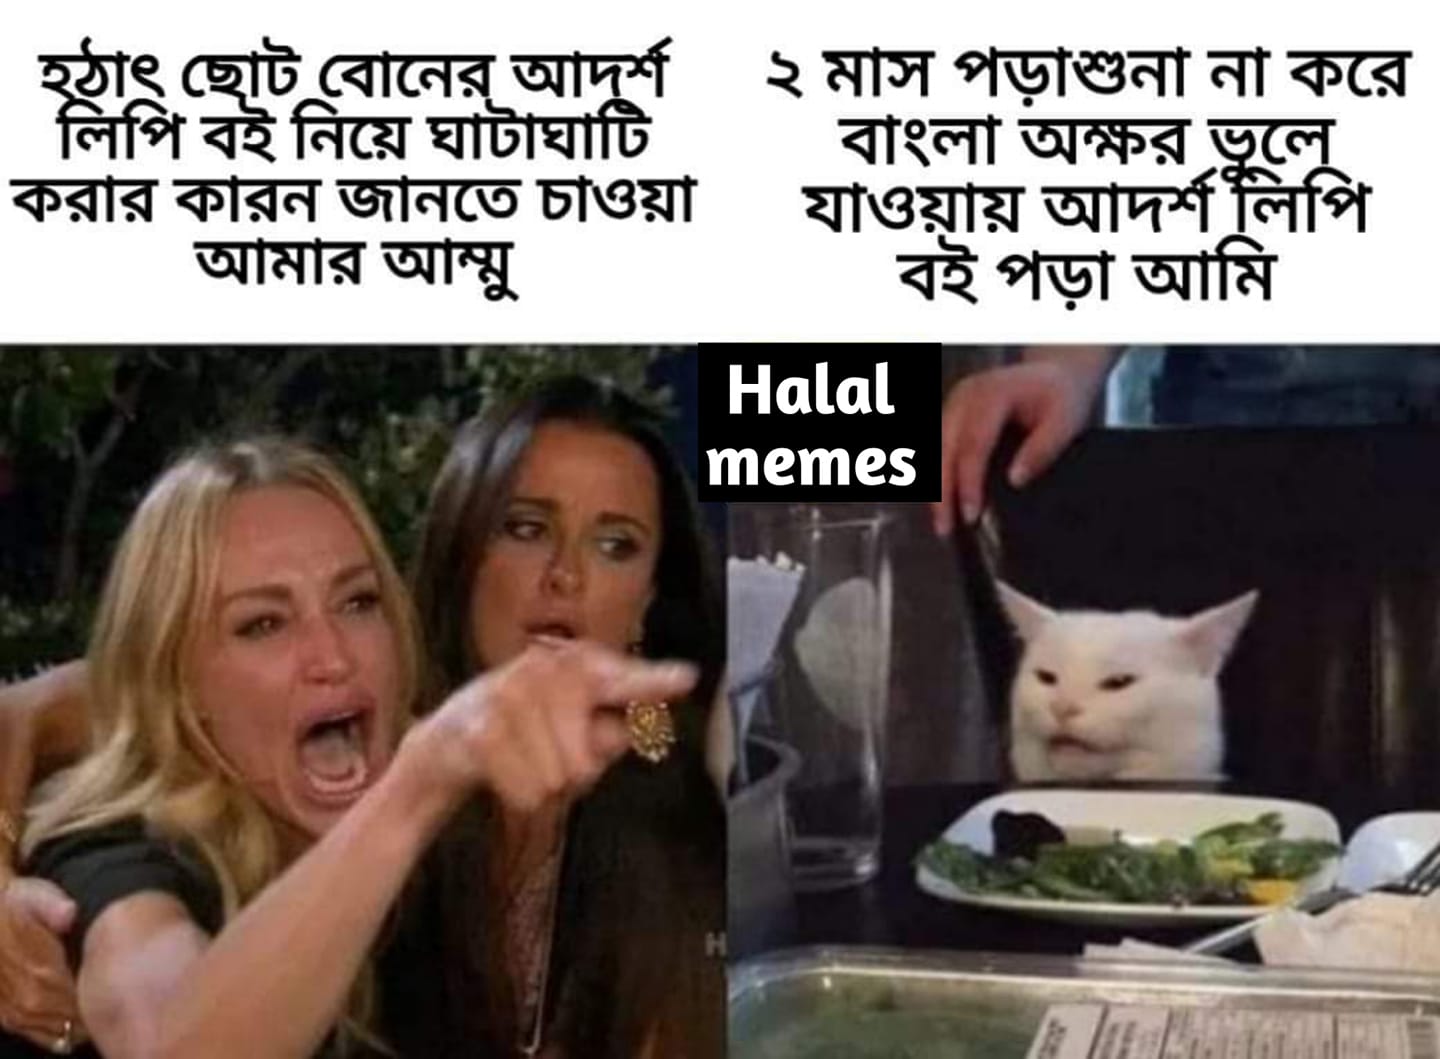
Caption: হঠাত ছোট বোনের আদর্শ লিপি বই নিয়ে ঘাটাঘাটি করার কারন জানতে চাওয়া আমার আম্মু      ২মাস পড়াশুনা না করে বাংলা অক্ষর ভুলে যাওয়ায় আদর্শ লিপি বই পড়া আমি      Halal memes
Label: non-hate